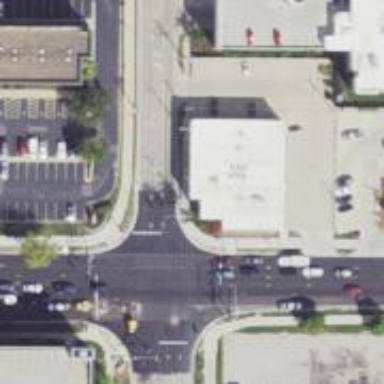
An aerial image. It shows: Marked crossing on path.